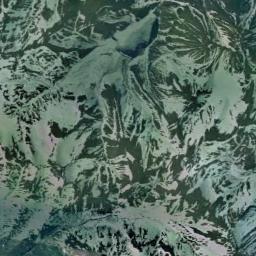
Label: snowberg